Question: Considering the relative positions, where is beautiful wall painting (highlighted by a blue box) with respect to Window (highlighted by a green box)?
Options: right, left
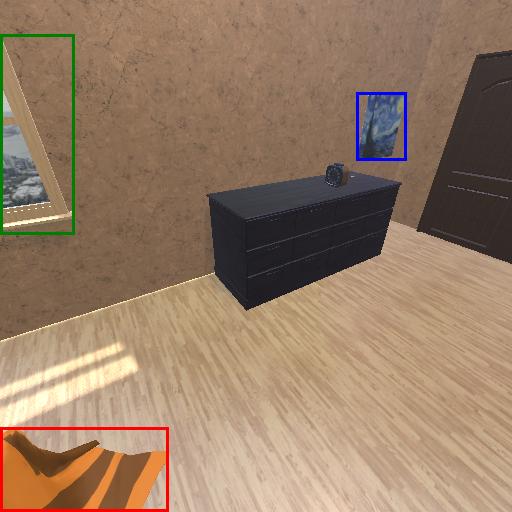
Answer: right